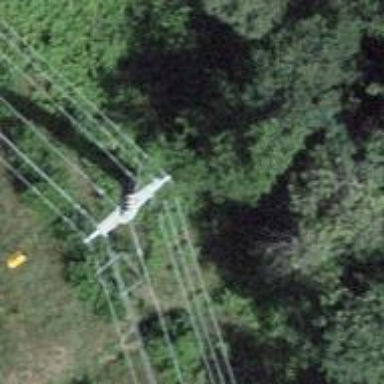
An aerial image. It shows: Power line is depicted.